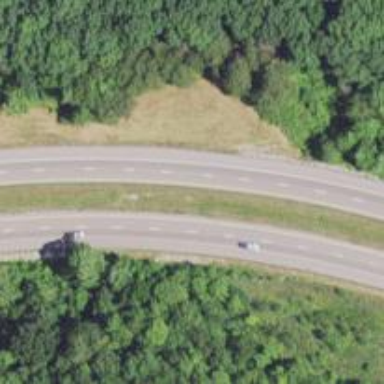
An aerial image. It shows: Trunk highway with expressway features.